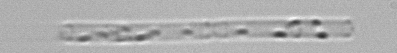
Label: Cerataulina_pelagica